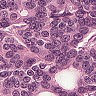
Metastatic tissue present: yes